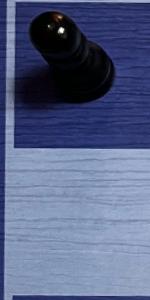
Label: Empty